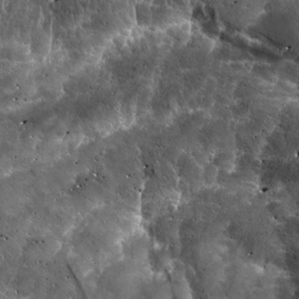
Label: non_frost